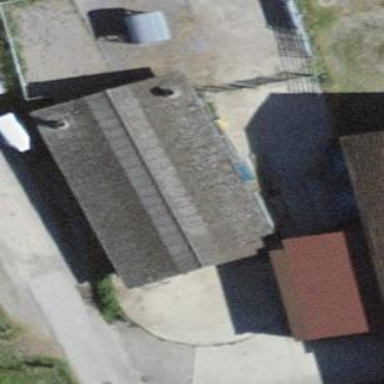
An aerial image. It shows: Sty building.